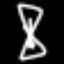
Label: hourglass